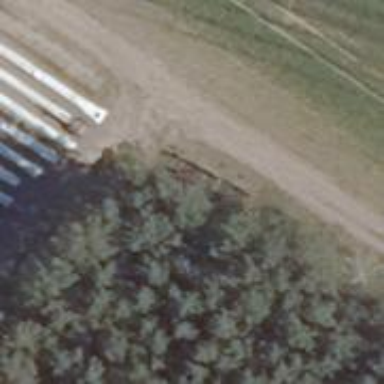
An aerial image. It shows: Hunting stand.